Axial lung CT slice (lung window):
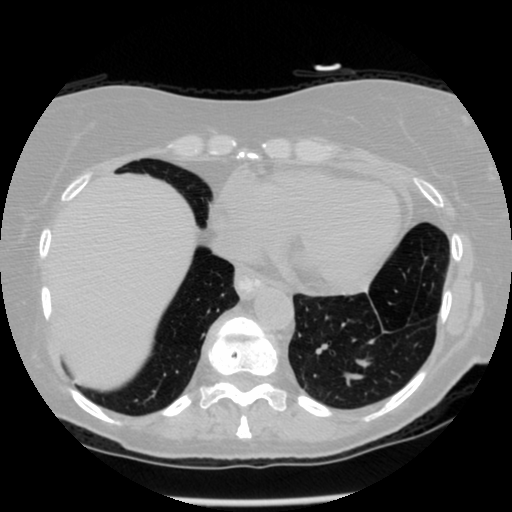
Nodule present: no